Question: I am trying to build a plugin for netbeans using maven and for some reason Netbeans doesn't recognize 'xercesimpl.jar' packaged with the plugin. Here is the stacktrace I see.
'''
java.io.IOException: SAX2 driver class org.apache.xerces.parsers.SAXParser not found
at org.apache.batik.dom.util.SAXDocumentFactory.createDocument(SAXDocumentFactory.java:353)
at org.apache.batik.dom.util.SAXDocumentFactory.createDocument(SAXDocumentFactory.java:276)
at org.apache.batik.dom.svg.SAXSVGDocumentFactory.createDocument(SAXSVGDocumentFactory.java:207)
at org.apache.batik.dom.svg.SAXSVGDocumentFactory.createSVGDocument(SAXSVGDocumentFactory.java:105)
[catch] at org.netbeans.modules.plantumlnb.SVGImagePreviewPanel.createSVGDocument(SVGImagePreviewPanel.java:59)
at org.netbeans.modules.plantumlnb.SVGImagePreviewPanel.renderSVGFile(SVGImagePreviewPanel.java:48)
at org.netbeans.modules.plantumlnb.RenderImageThread$1.run(RenderImageThread.java:56)
at java.awt.event.InvocationEvent.dispatch(InvocationEvent.java:251)
at java.awt.EventQueue.dispatchEventImpl(EventQueue.java:733)
at java.awt.EventQueue.access$200(EventQueue.java:103)
at java.awt.EventQueue$3.run(EventQueue.java:694)
at java.awt.EventQueue$3.run(EventQueue.java:692)
at java.security.AccessController.doPrivileged(Native Method)
at java.security.ProtectionDomain$1.doIntersectionPrivilege(ProtectionDomain.java:76)
at java.awt.EventQueue.dispatchEvent(EventQueue.java:703)
at org.netbeans.core.TimableEventQueue.dispatchEvent(TimableEventQueue.java:159)
at java.awt.EventDispatchThread.pumpOneEventForFilters(EventDispatchThread.java:242)
at java.awt.EventDispatchThread.pumpEventsForFilter(EventDispatchThread.java:161)
at java.awt.EventDispatchThread.pumpEventsForHierarchy(EventDispatchThread.java:150)
at java.awt.EventDispatchThread.pumpEvents(EventDispatchThread.java:146)
at java.awt.EventDispatchThread.pumpEvents(EventDispatchThread.java:138)
at java.awt.EventDispatchThread.run(EventDispatchThread.java:91)
'''
Here is the image showing that the xercesimpl.jar is indeed packaged with the nbm file.

Here is a list of all the jars that were downloaded during build process.
'''
NBM Plugin generates manifest
Adding on module's Class-Path:
net.sourceforge.plantuml:plantuml:jar:7959
batik:batik-swing:jar:1.6-1
batik:batik-bridge:jar:1.6-1
batik:batik-gvt:jar:1.6-1
batik:batik-awt-util:jar:1.6-1
batik:batik-script:jar:1.6-1
rhino:js:jar:1.5R4.1
batik:batik-svg-dom:jar:1.6-1
batik:batik-dom:jar:1.6-1
batik:batik-xml:jar:1.6-1
xerces:xercesImpl:jar:2.5.0
batik:batik-parser:jar:1.6-1
batik:batik-css:jar:1.6-1
batik:batik-rasterizer:jar:1.6-1
batik:batik-transcoder:jar:1.6-1
fop:fop:jar:0.20.5
batik:batik-1.5-fop:jar:0.20-5
xml-apis:xml-apis:jar:1.0.b2
xalan:xalan:jar:2.4.1
avalon-framework:avalon-framework:jar:4.0
batik:batik-util:jar:1.6-1
batik:batik-gui-util:jar:1.6-1
batik:batik-ext:jar:1.6-1
xml-apis:xmlParserAPIs:jar:2.0.2
org.axsl.org.w3c.dom.svg:svg-dom-java:jar:1.1
org.axsl.org.w3c.dom.smil:smil-boston-dom-java:jar:2000-02-25
org.w3c.css:sac:jar:1.3
crimson:crimson:jar:1.1.3
'''
I am not sure what I am missing, any help is appreciated.
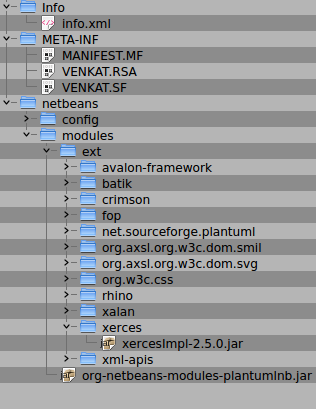
Answer: My dependencies weren't right, so once I fixed them, it started recognizing. For anybody looking to include Batik in their maven based netbeans module I am including the dependencies below.
'''
<dependency>
<groupId>batik</groupId>
<artifactId>batik-swing</artifactId>
<version>1.6-1</version>
<type>jar</type>
</dependency>
<dependency>
<groupId>batik</groupId>
<artifactId>batik-script</artifactId>
<version>1.6-1</version>
<!-- exclude xerces as Netbeans includes it -->
<exclusions>
<exclusion>
<groupId>xerces</groupId>
<artifactId>xercesImpl</artifactId>
</exclusion>
</exclusions>
</dependency>
<!-- include xerces in test scope as unittests need it -->
<dependency>
<groupId>xerces</groupId>
<artifactId>xercesImpl</artifactId>
<version>2.5.0</version>
<type>jar</type>
<scope>test</scope>
</dependency>
'''